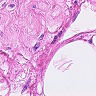
Metastatic tissue present: no